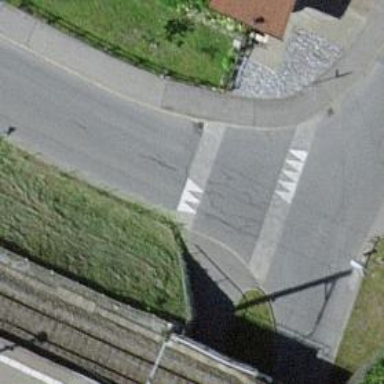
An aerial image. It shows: Asphalt footway with crossing that includes traffic-calming table.